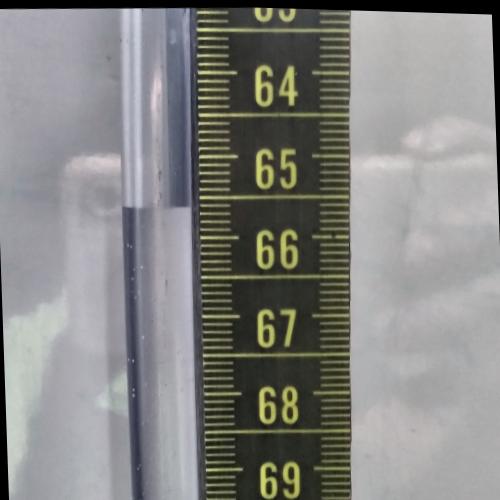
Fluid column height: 65.6 cm